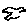
Label: bird